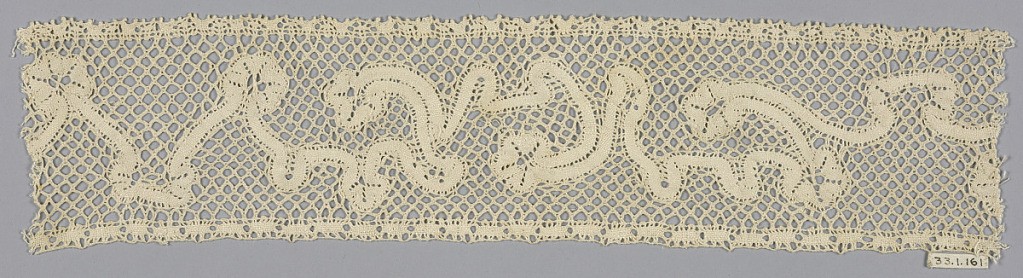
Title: Band
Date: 18th–19th century
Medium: linen Technique: bobbin made continuous tape with net added
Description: Scrolling tape pattern in field of square mesh.